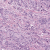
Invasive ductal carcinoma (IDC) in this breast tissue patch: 1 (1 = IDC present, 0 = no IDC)